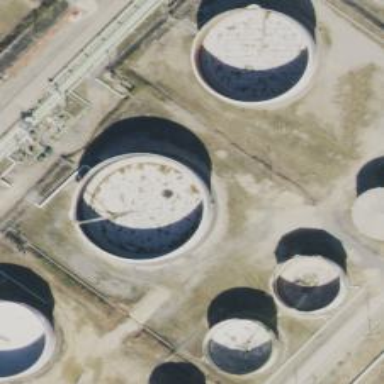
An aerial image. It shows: Storage tank building.